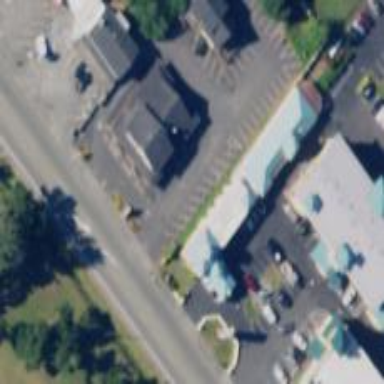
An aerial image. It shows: Hotel building.